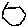
Label: hexagon